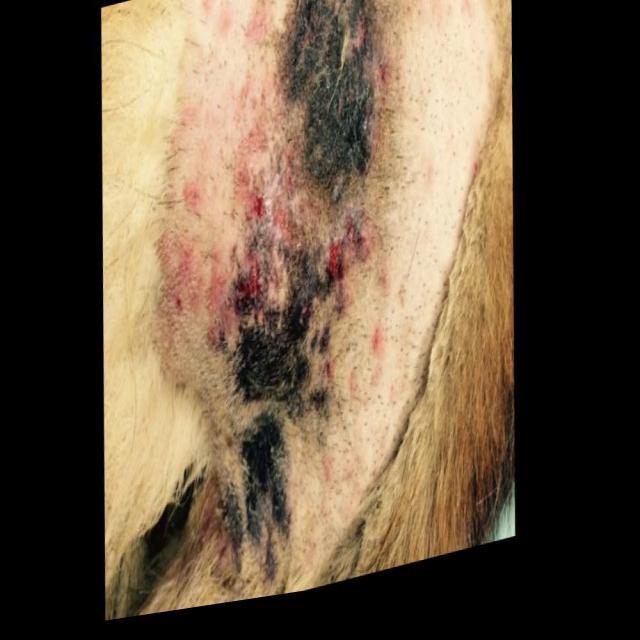
Canine dermatitis — inflammation of the skin presenting with erythema, pruritus, papules, and excoriation. May be allergic, contact, or atopic in origin.